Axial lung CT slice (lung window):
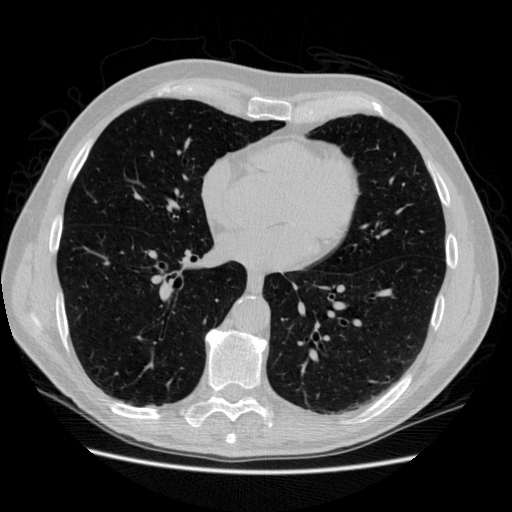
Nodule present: no